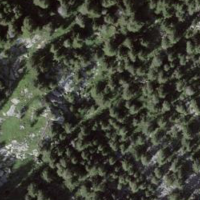
EUNIS habitat code: 26
Species observed at this site:
Epipactis atrorubens